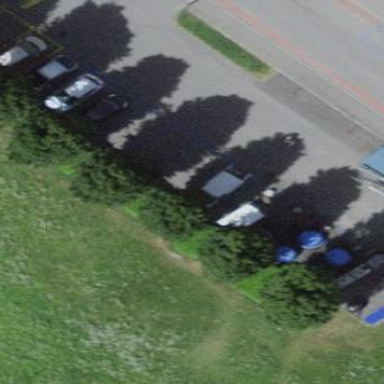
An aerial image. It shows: Parking area with asphalt surface.